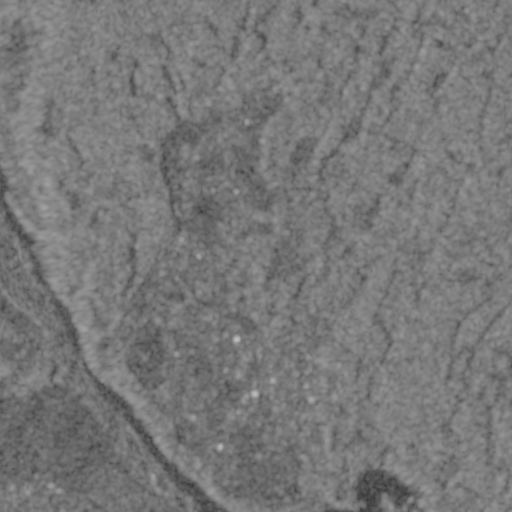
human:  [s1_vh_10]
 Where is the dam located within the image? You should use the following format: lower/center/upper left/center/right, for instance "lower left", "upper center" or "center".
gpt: The dam is located in the lower right of the image.
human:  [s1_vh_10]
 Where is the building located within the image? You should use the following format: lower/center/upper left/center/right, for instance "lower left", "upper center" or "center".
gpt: There is no building in the image.

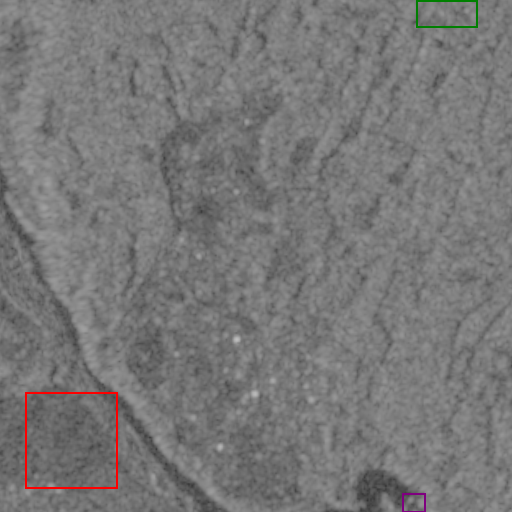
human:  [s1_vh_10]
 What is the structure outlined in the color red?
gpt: The structure outlined in red is a crop field.
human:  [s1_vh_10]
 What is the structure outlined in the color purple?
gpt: The structure outlined in purple is a dam.
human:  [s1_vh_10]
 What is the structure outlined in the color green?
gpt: The structure outlined in green is a park.
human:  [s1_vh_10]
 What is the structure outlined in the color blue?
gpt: There is no blue outline.